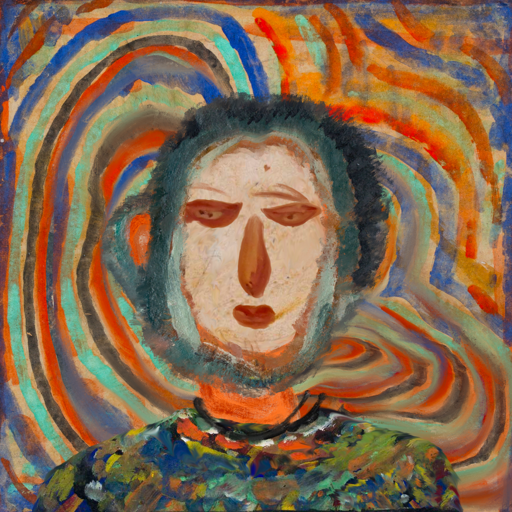
Background: Sisters, Head And Neck Front: Rupkatha, Face Front: Pious_Lady, Bust: An_Impression, Hair Front: Boggyland, Head Accessory: Blank, Second Necklace: Blank, Necklace: Orphan, Baby: Blank